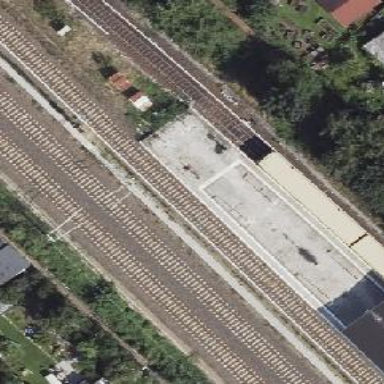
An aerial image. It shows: Railway signal.